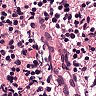
Metastatic tissue present: no